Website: ulta-beauty
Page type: account-selection
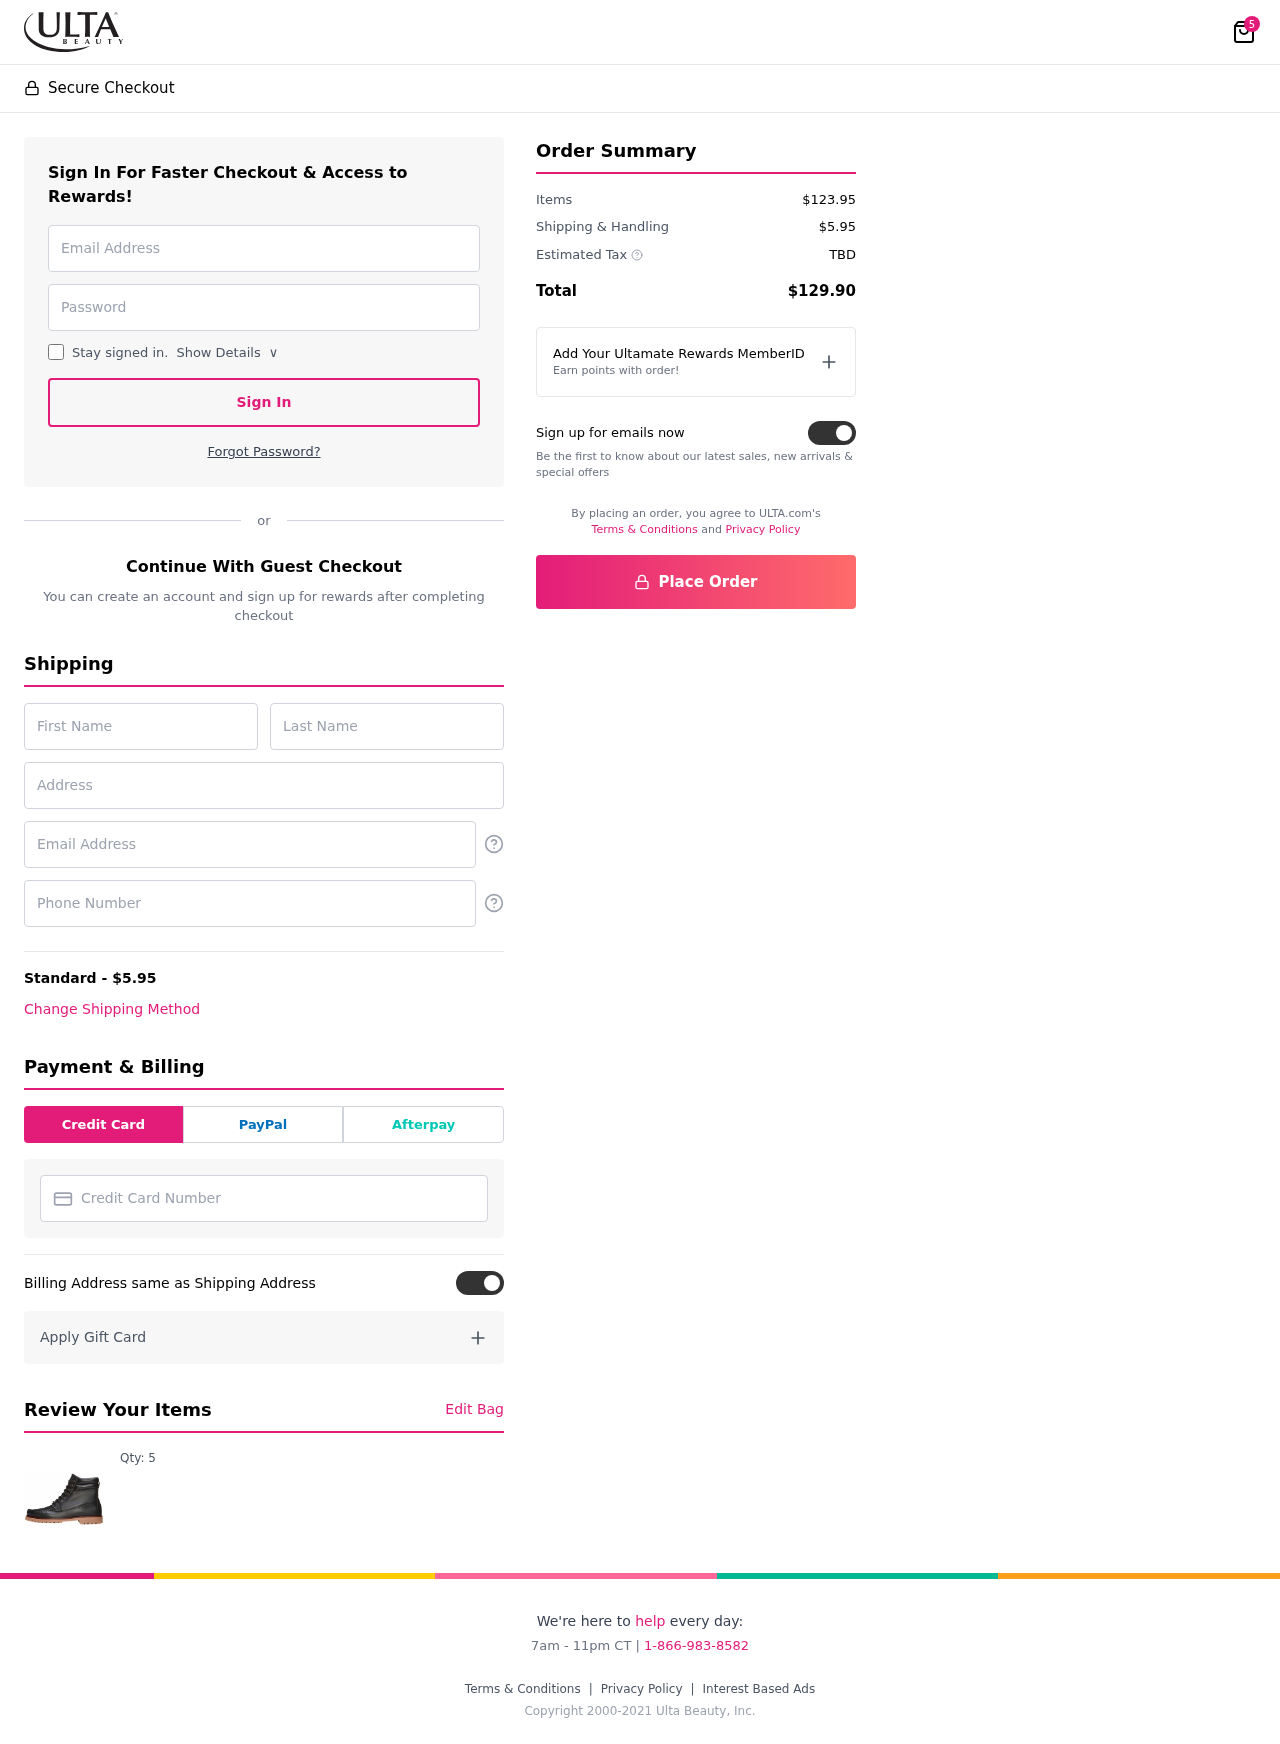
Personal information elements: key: PII_CARD_NUMBER
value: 4107 3659 8988 3625
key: PII_EMAIL
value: trobertson@gmail.com
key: PII_EMAIL2
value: trobertson@gmail.com
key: PII_FIRSTNAME
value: Timothy
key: PII_LASTNAME
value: Robertson
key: PII_PHONE
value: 3517194779
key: PII_STREET
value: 95312 Danielle Junctions Suite 799
Product elements: key: PRODUCT1_QUANTITY
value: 5
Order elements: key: ORDER_NUM_ITEMS
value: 5
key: ORDER_SHIPPING_COST
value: $5.95
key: ORDER_SUBTOTAL
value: $123.95
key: ORDER_TAX
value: TBD
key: ORDER_TOTAL
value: $129.90